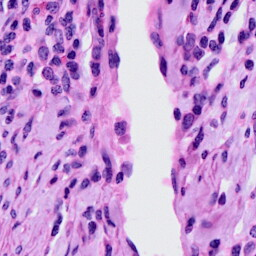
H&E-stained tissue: Cervix